Breast ultrasound image
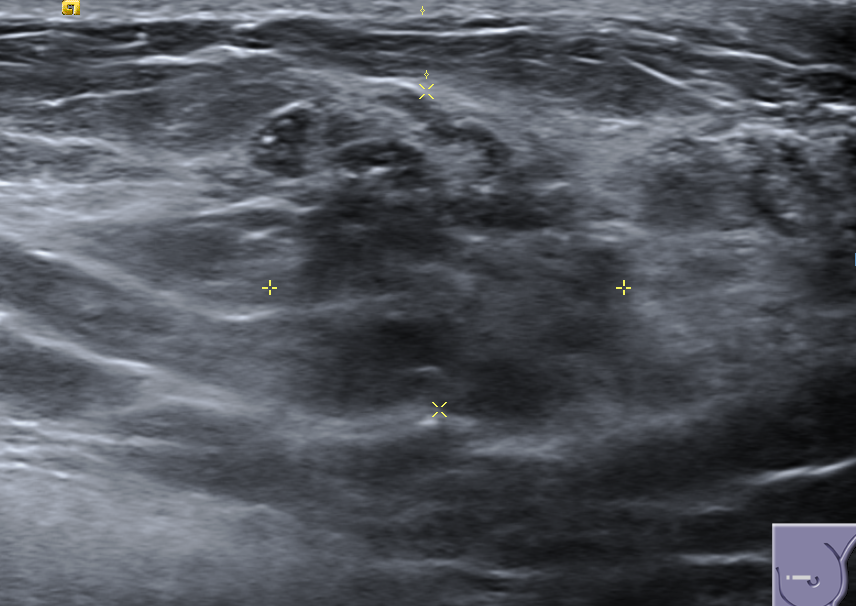
Diagnosis: malignant